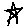
Label: star